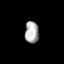
Tissue: prostate
Cell type: Fibroblasts
Senescence score: 0.6997
Nuclear area (px): 296
Mean DAPI intensity: 173.392